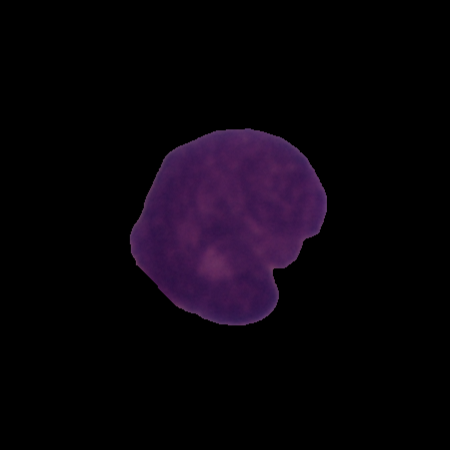
Label: cancer